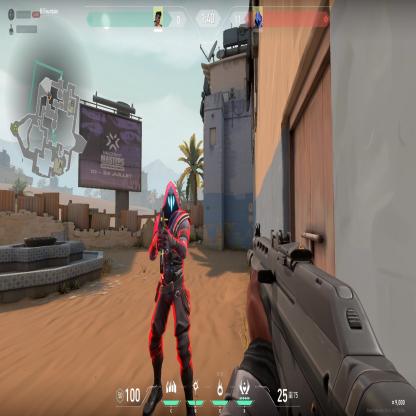
Label: enemy